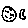
Label: moon